Field crop: maize
Growth stage: 2
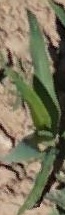
Species: maize